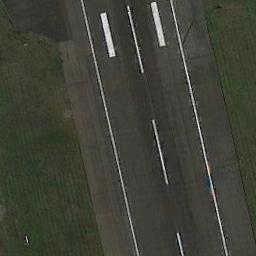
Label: runway